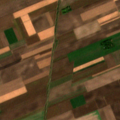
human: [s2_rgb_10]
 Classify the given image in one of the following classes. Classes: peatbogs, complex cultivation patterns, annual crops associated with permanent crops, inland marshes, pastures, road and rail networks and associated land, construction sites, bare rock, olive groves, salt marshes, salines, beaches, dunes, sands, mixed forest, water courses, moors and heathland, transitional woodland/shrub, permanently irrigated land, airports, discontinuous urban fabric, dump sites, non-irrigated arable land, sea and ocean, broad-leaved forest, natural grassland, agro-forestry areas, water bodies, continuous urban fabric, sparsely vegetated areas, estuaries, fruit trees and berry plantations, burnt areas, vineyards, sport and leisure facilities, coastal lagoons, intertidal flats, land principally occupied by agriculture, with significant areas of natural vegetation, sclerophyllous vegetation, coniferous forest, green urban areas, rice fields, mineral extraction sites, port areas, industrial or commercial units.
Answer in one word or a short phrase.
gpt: non-irrigated arable land